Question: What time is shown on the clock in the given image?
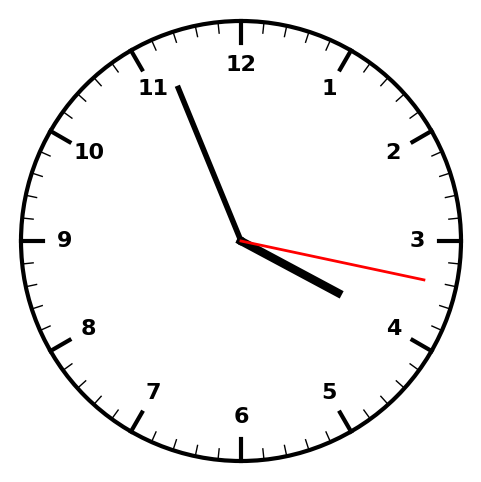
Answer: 03:56:17